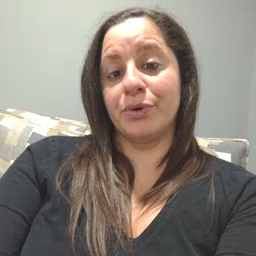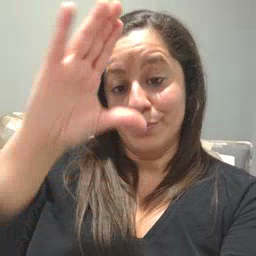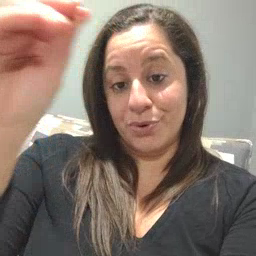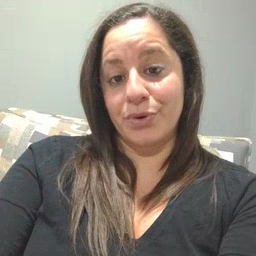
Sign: boy